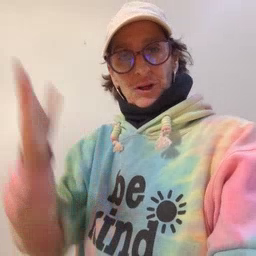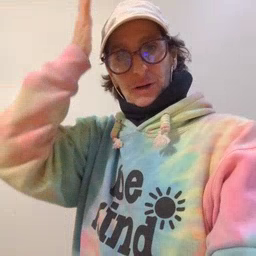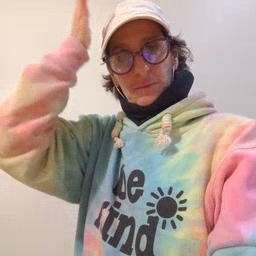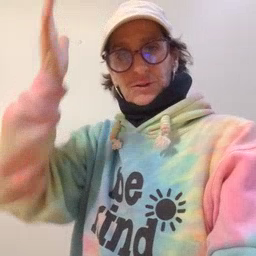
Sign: garbage